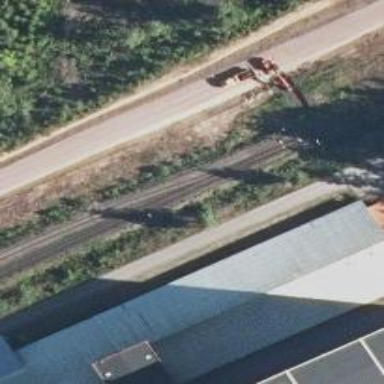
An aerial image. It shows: Wedge is used for the railway derail.